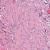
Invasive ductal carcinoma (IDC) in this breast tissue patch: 0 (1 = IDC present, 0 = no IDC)